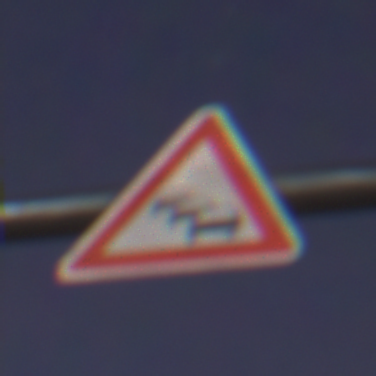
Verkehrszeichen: Stau
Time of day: Night
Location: Outdoor (Suburban)
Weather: PartlyCloudy
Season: NotSpecified
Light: Artificial